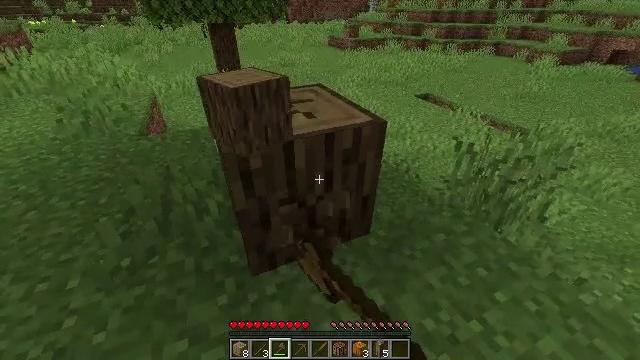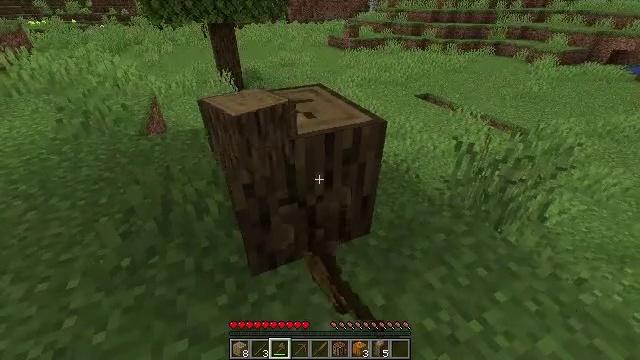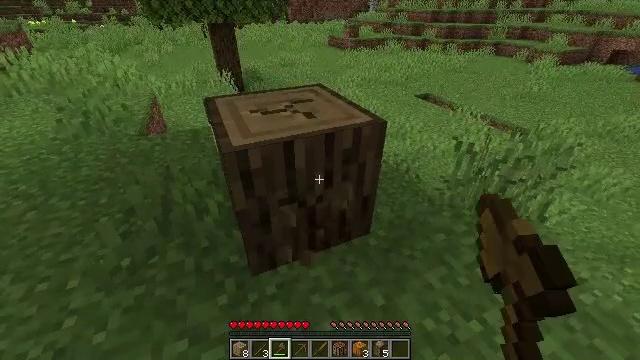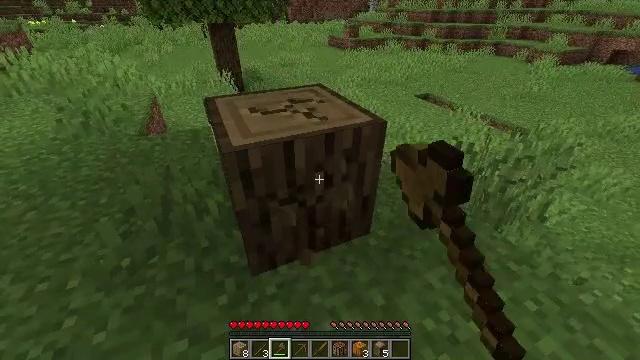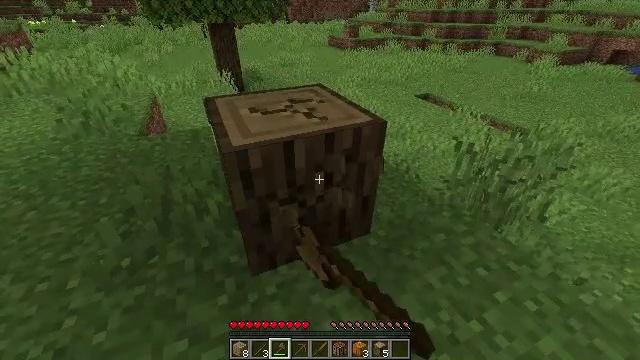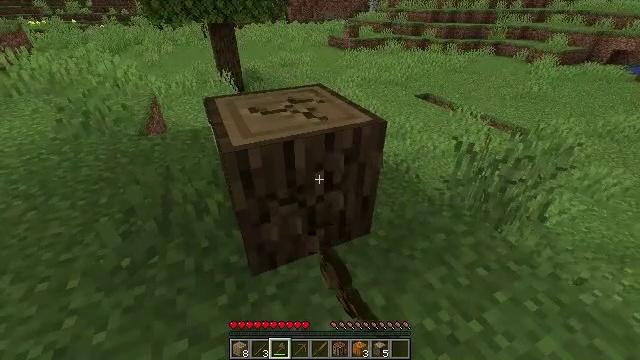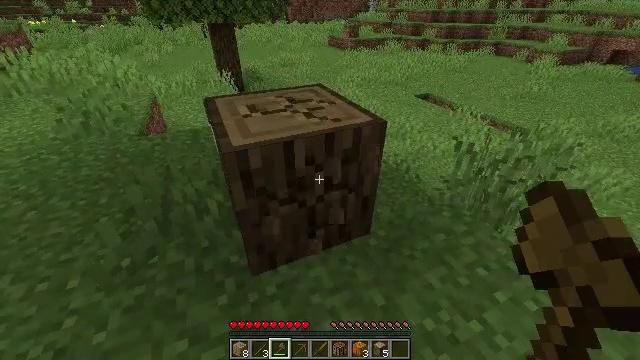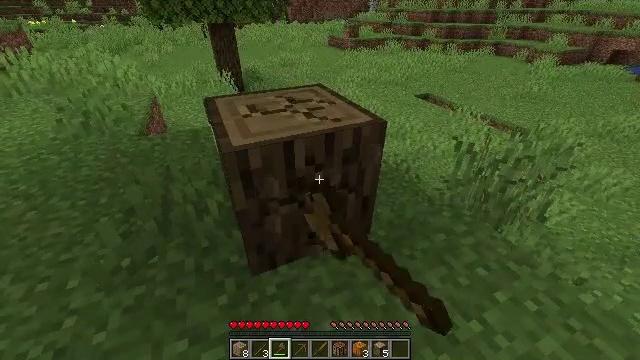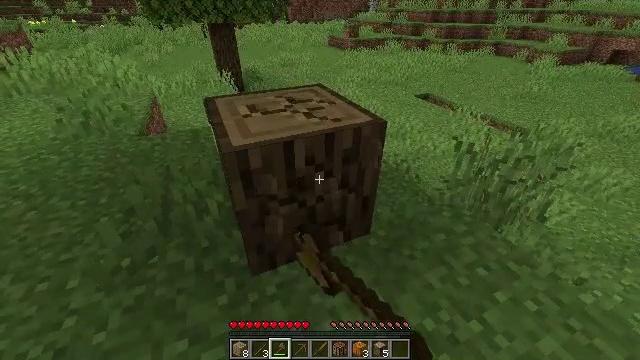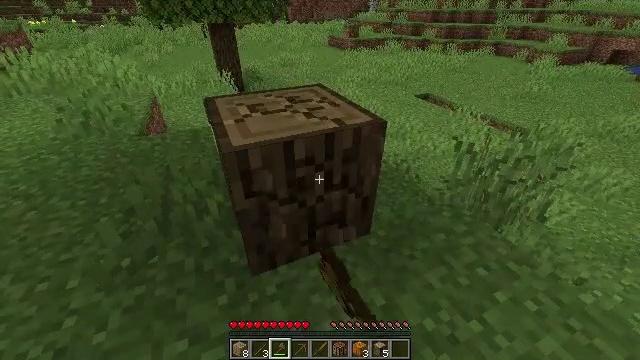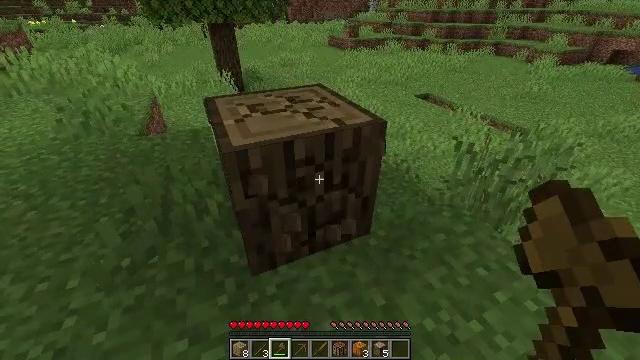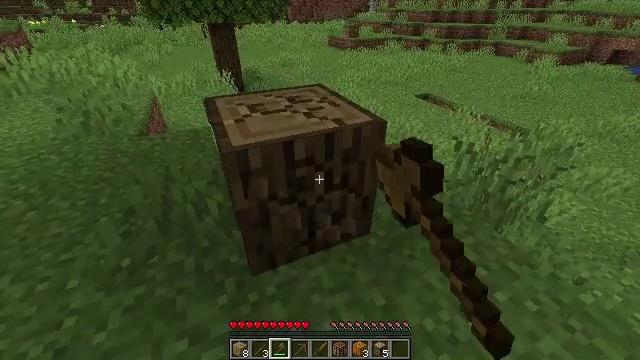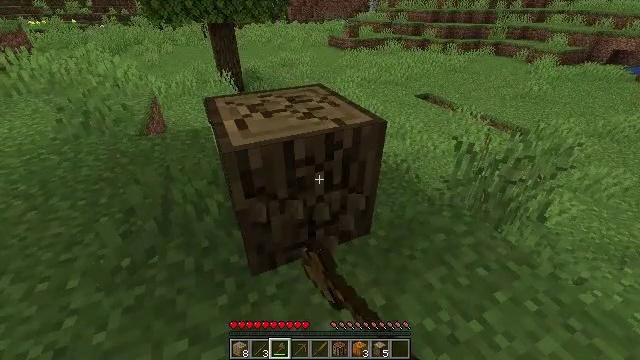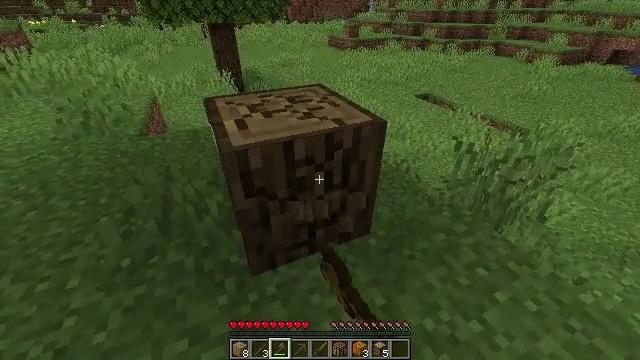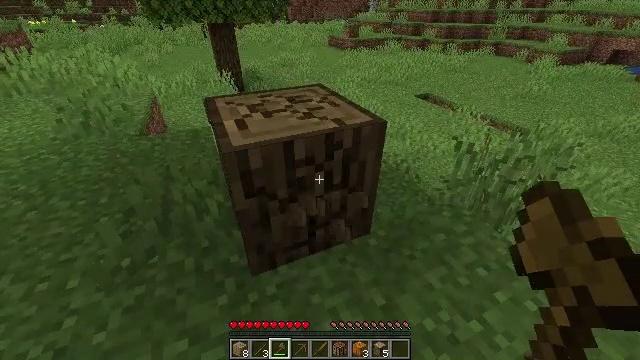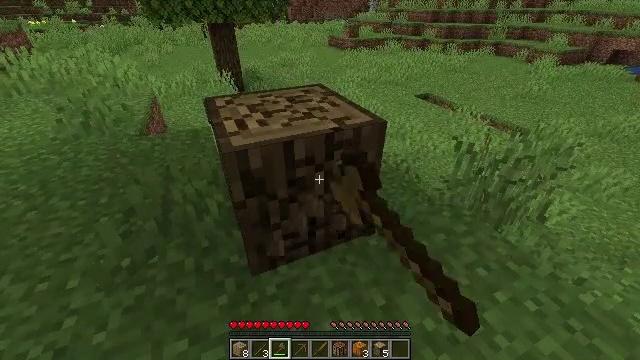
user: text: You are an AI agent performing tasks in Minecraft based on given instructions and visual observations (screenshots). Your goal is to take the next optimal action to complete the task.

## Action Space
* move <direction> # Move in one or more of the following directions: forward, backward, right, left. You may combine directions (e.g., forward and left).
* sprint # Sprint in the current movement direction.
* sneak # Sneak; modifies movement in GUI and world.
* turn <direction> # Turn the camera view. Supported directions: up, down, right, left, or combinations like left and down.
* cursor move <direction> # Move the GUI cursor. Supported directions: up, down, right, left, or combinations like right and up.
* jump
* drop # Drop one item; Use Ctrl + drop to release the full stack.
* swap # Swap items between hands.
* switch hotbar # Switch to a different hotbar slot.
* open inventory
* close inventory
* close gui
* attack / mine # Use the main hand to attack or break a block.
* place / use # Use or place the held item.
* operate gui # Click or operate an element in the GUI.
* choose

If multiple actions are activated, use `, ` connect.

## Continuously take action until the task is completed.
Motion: motion action
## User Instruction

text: Break the tree to get oak logs.
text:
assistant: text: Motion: attack / mine
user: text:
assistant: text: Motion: attack / mine
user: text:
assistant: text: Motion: attack / mine
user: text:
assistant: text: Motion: attack / mine
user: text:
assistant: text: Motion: attack / mine
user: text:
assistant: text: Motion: attack / mine
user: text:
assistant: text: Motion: attack / mine
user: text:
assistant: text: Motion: attack / mine
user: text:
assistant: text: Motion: attack / mine
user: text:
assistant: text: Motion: attack / mine
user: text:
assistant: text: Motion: attack / mine
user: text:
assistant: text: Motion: attack / mine
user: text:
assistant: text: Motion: attack / mine
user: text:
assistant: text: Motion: attack / mine
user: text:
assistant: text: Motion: attack / mine
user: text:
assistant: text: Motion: attack / mine
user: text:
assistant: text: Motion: attack / mine
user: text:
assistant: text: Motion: attack / mine
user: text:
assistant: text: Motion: attack / mine
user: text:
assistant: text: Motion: attack / mine
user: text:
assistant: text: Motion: attack / mine
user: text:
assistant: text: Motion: attack / mine
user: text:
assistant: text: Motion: attack / mine
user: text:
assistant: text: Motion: attack / mine
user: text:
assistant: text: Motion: attack / mine
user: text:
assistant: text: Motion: attack / mine
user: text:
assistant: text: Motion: move forward, attack / mine
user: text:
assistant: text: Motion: move forward, attack / mine
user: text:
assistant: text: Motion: move forward, attack / mine
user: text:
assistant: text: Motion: move forward